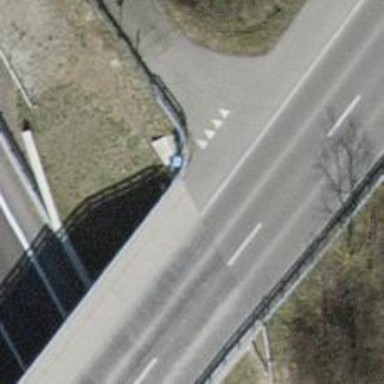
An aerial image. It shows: Path over bridge with asphalt surface.